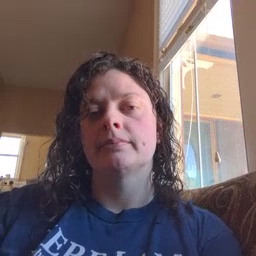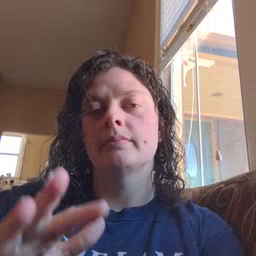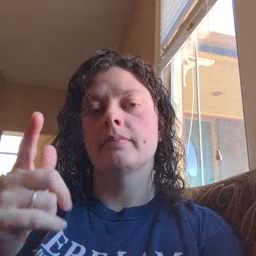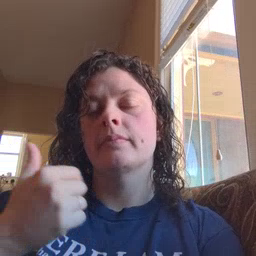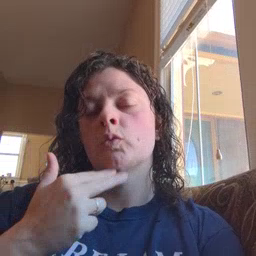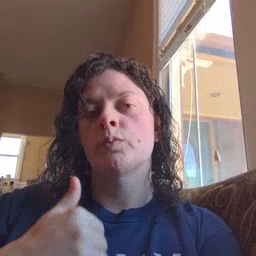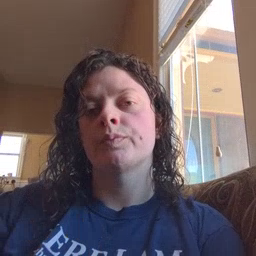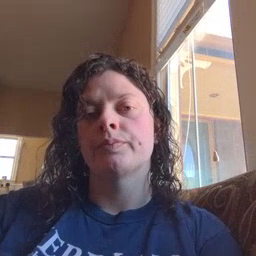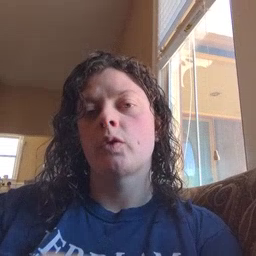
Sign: cute